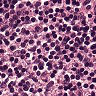
Metastatic tissue present: no